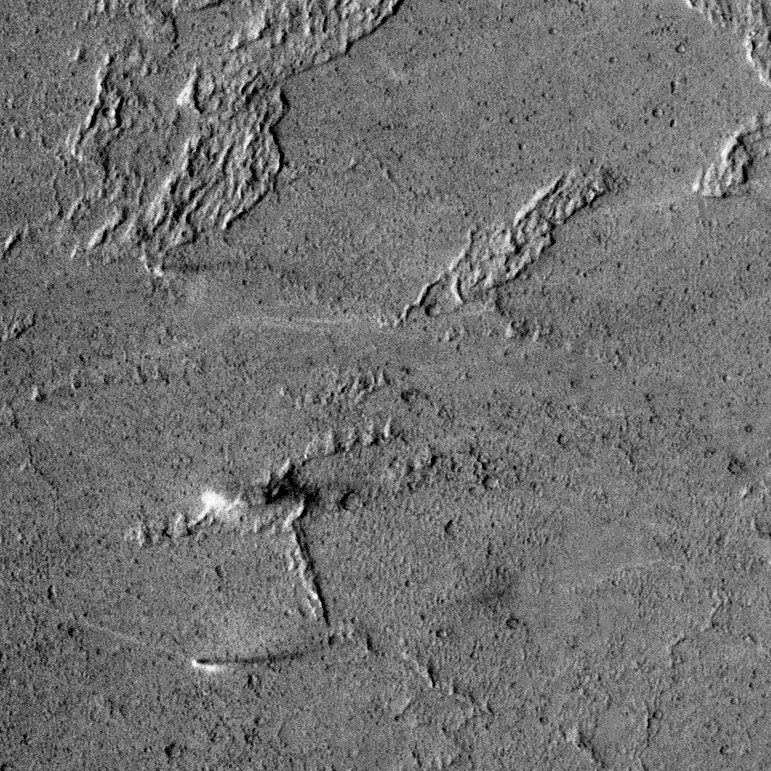
Label: dustdevil, dustdevil, dustdevil